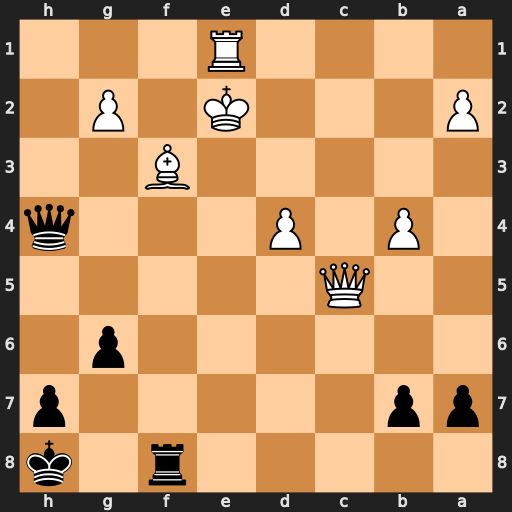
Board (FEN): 5r1k/pp5p/6p1/2Q5/1P1P3q/5B2/P3K1P1/4R3
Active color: b
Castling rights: -
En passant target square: -
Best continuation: Re8+ Qe5+ Rxe5+